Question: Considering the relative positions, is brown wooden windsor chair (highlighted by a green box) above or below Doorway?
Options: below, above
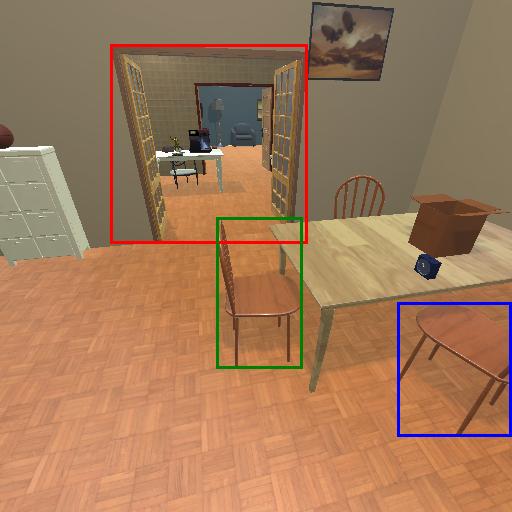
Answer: below